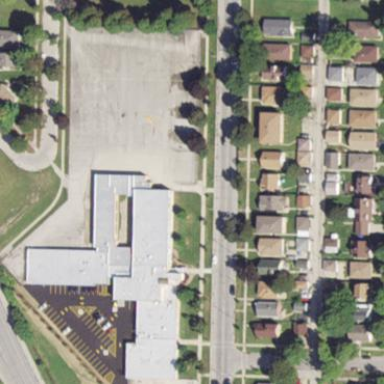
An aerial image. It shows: Pedestrian road in schoolyard.